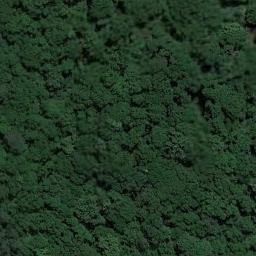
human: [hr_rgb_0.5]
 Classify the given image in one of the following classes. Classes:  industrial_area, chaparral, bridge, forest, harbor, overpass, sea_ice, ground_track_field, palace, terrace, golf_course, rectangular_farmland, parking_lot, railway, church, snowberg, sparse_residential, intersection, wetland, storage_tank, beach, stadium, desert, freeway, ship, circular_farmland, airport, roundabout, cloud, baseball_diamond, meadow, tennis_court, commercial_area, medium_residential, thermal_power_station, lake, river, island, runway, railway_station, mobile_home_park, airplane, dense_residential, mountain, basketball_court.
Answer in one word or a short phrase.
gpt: forest